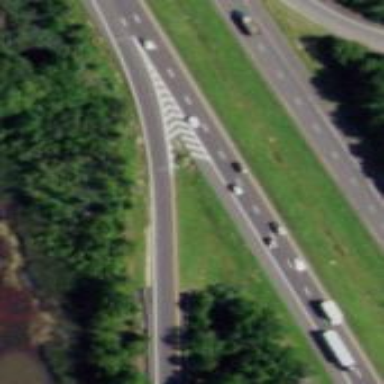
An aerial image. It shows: Motorway link road with diamond junction.